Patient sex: F
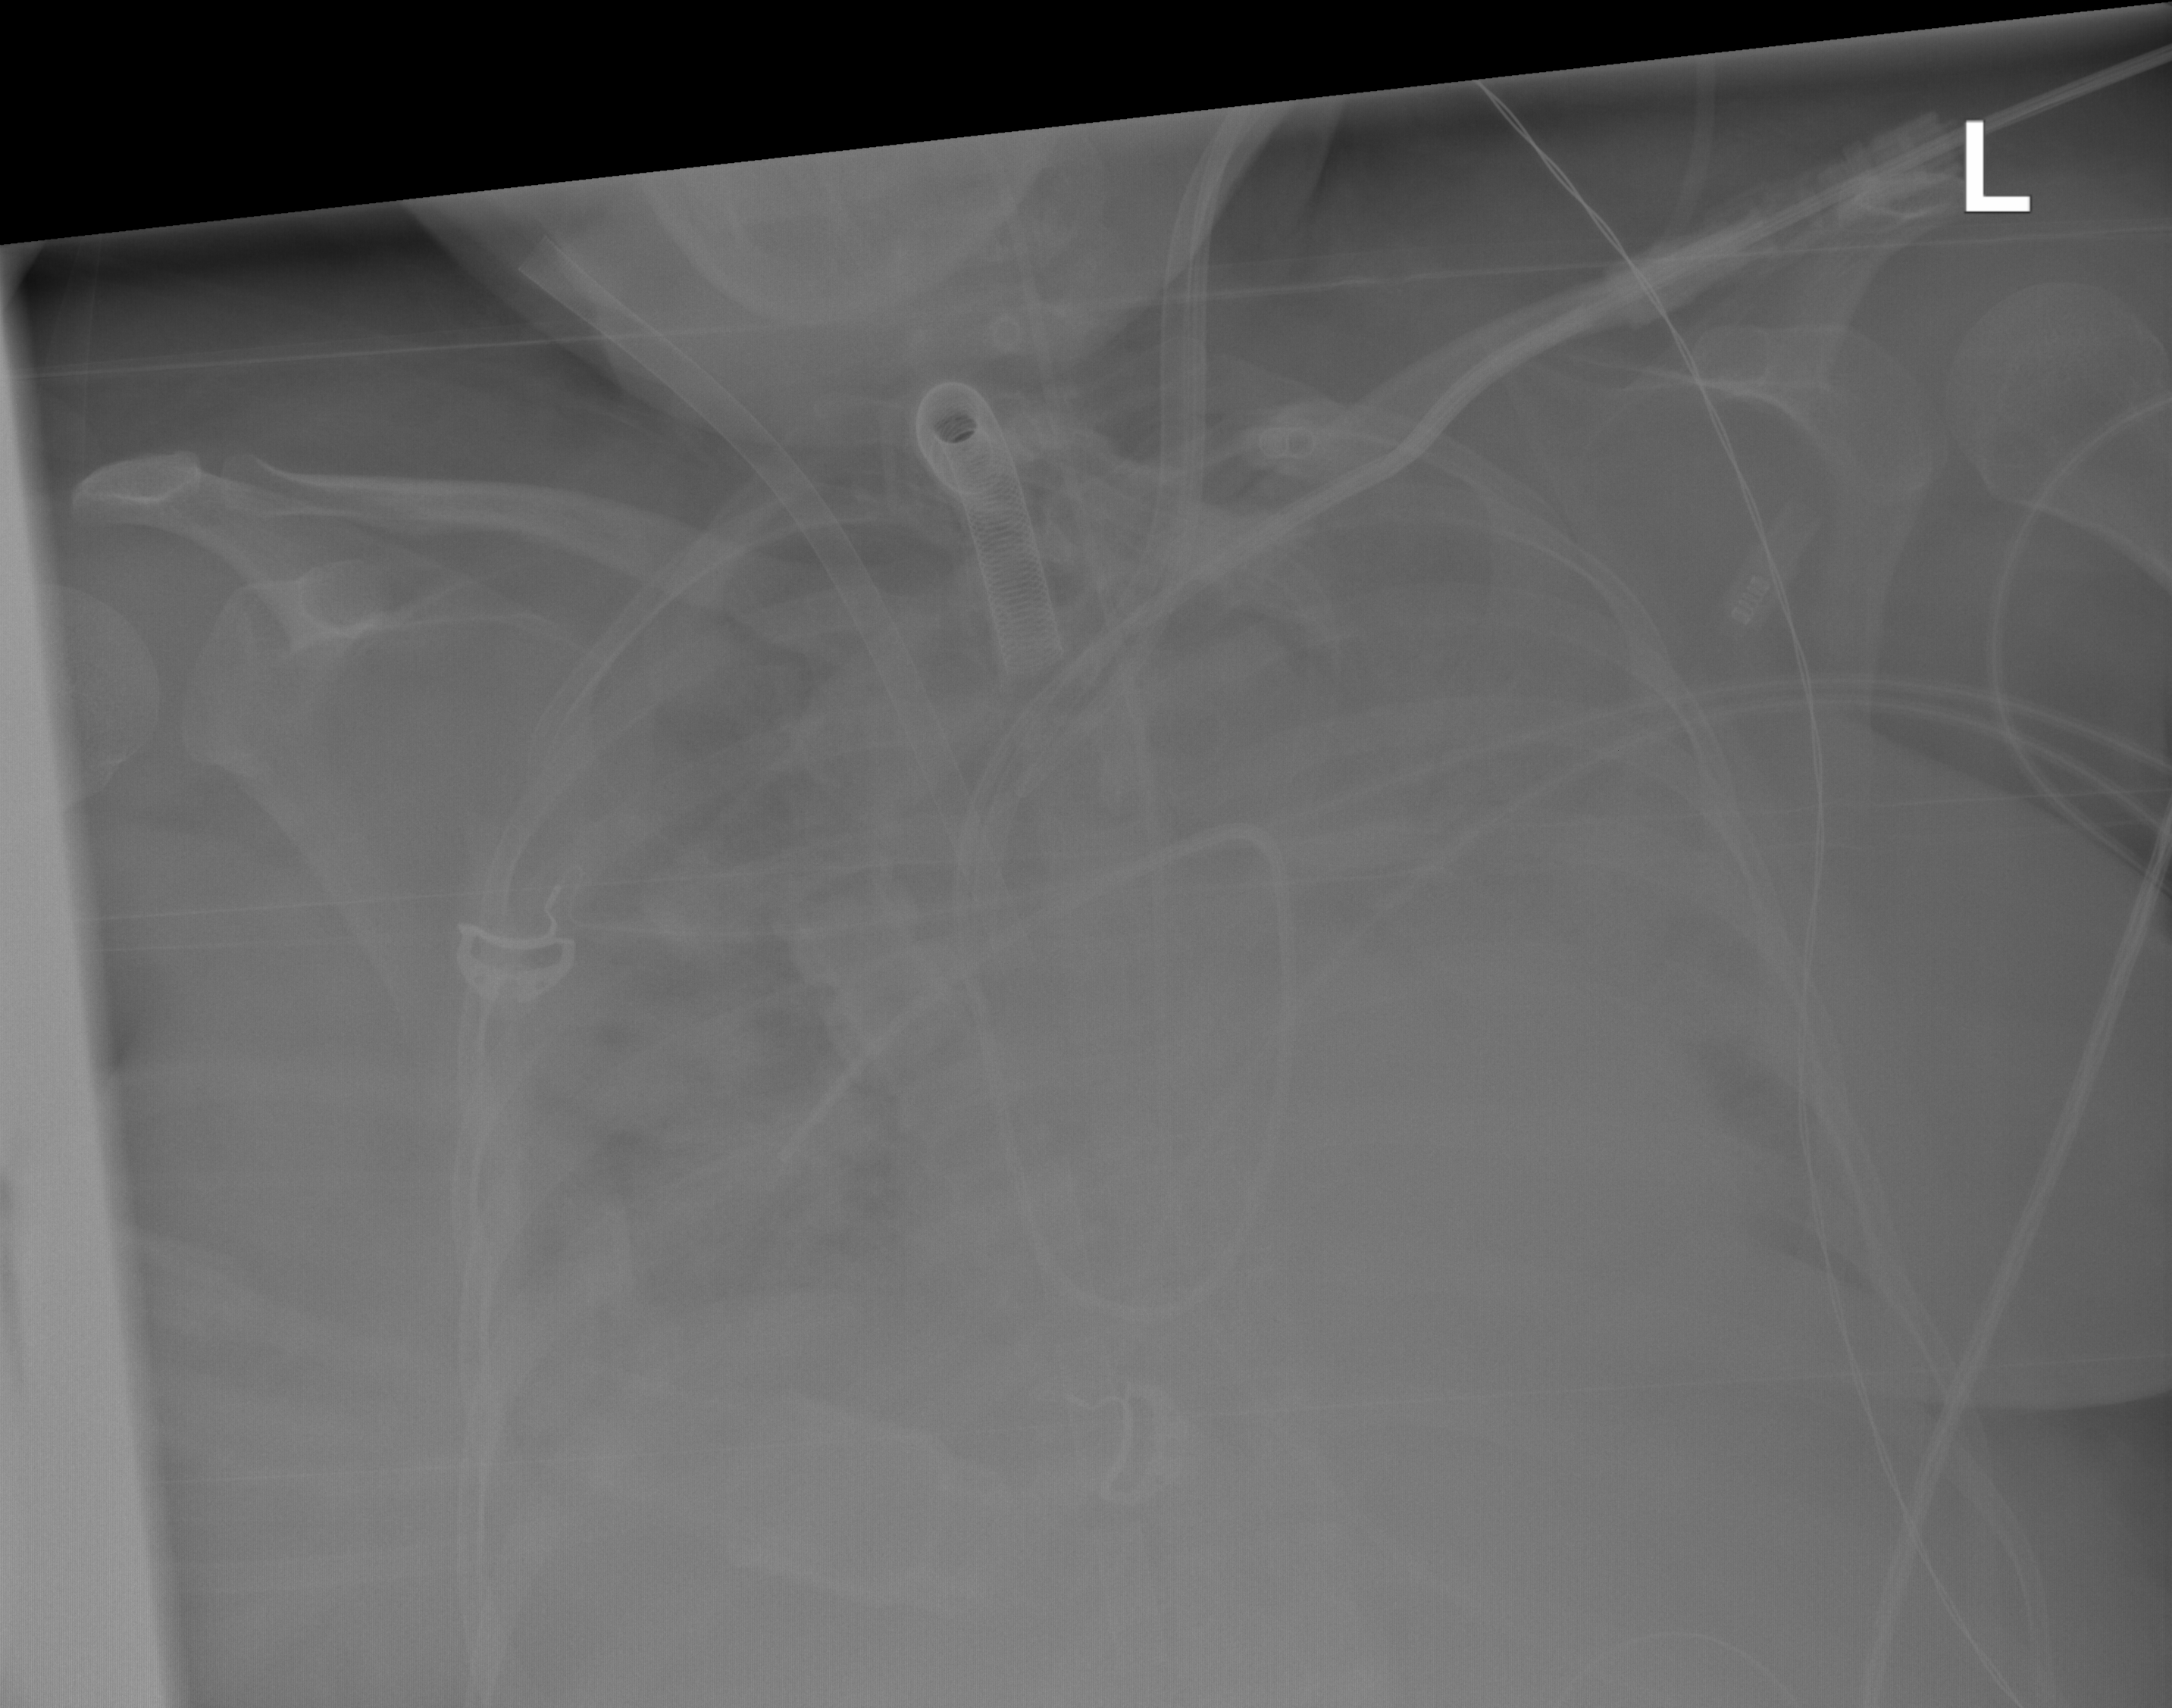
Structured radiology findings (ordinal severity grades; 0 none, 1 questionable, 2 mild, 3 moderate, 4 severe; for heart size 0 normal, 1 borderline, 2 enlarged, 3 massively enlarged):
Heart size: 2
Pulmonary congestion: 3
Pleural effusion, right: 3
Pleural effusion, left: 3
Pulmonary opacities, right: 4
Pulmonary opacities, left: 4
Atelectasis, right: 0
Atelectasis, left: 0